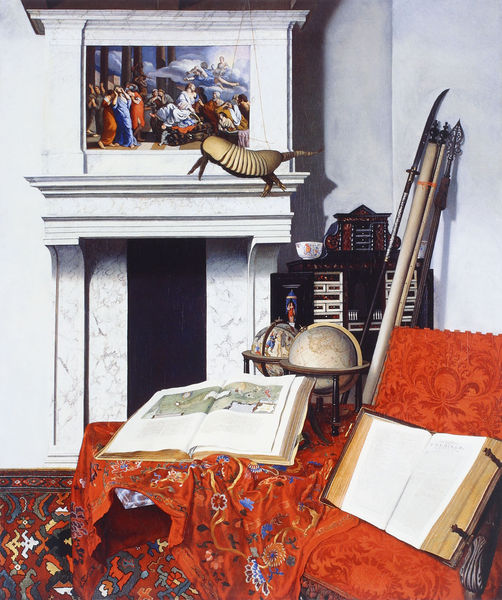
Titel: Zimmerecke mit Raritäten
Künstler: Jan van der Heyden
Institution: Budapest, Szépmüvészeti Múzeum
Schlagwörter: vogel, marmor, weiss, rot, tier, malerei, teppich, regal, wand, bild, sessel, decke, kamin, stillleben, bücher, schrank, karten, surrealismus, buch, sims, speer, globus, globen